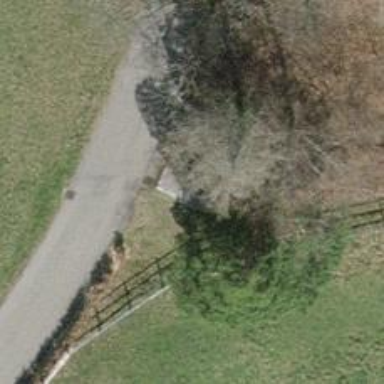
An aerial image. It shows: Brown bench.